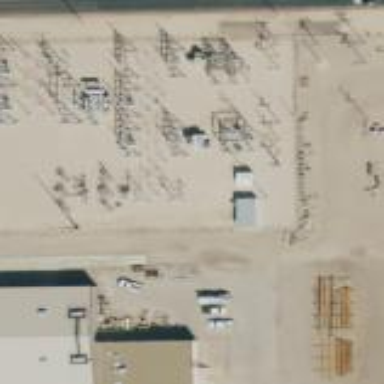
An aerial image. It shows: Power substation enclosed by fence.